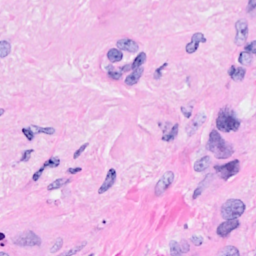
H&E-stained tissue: Breast